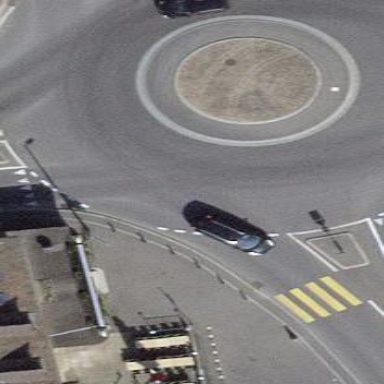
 featuring roundabout. There is no sidewalk and the highway serves bus transportation."